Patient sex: M
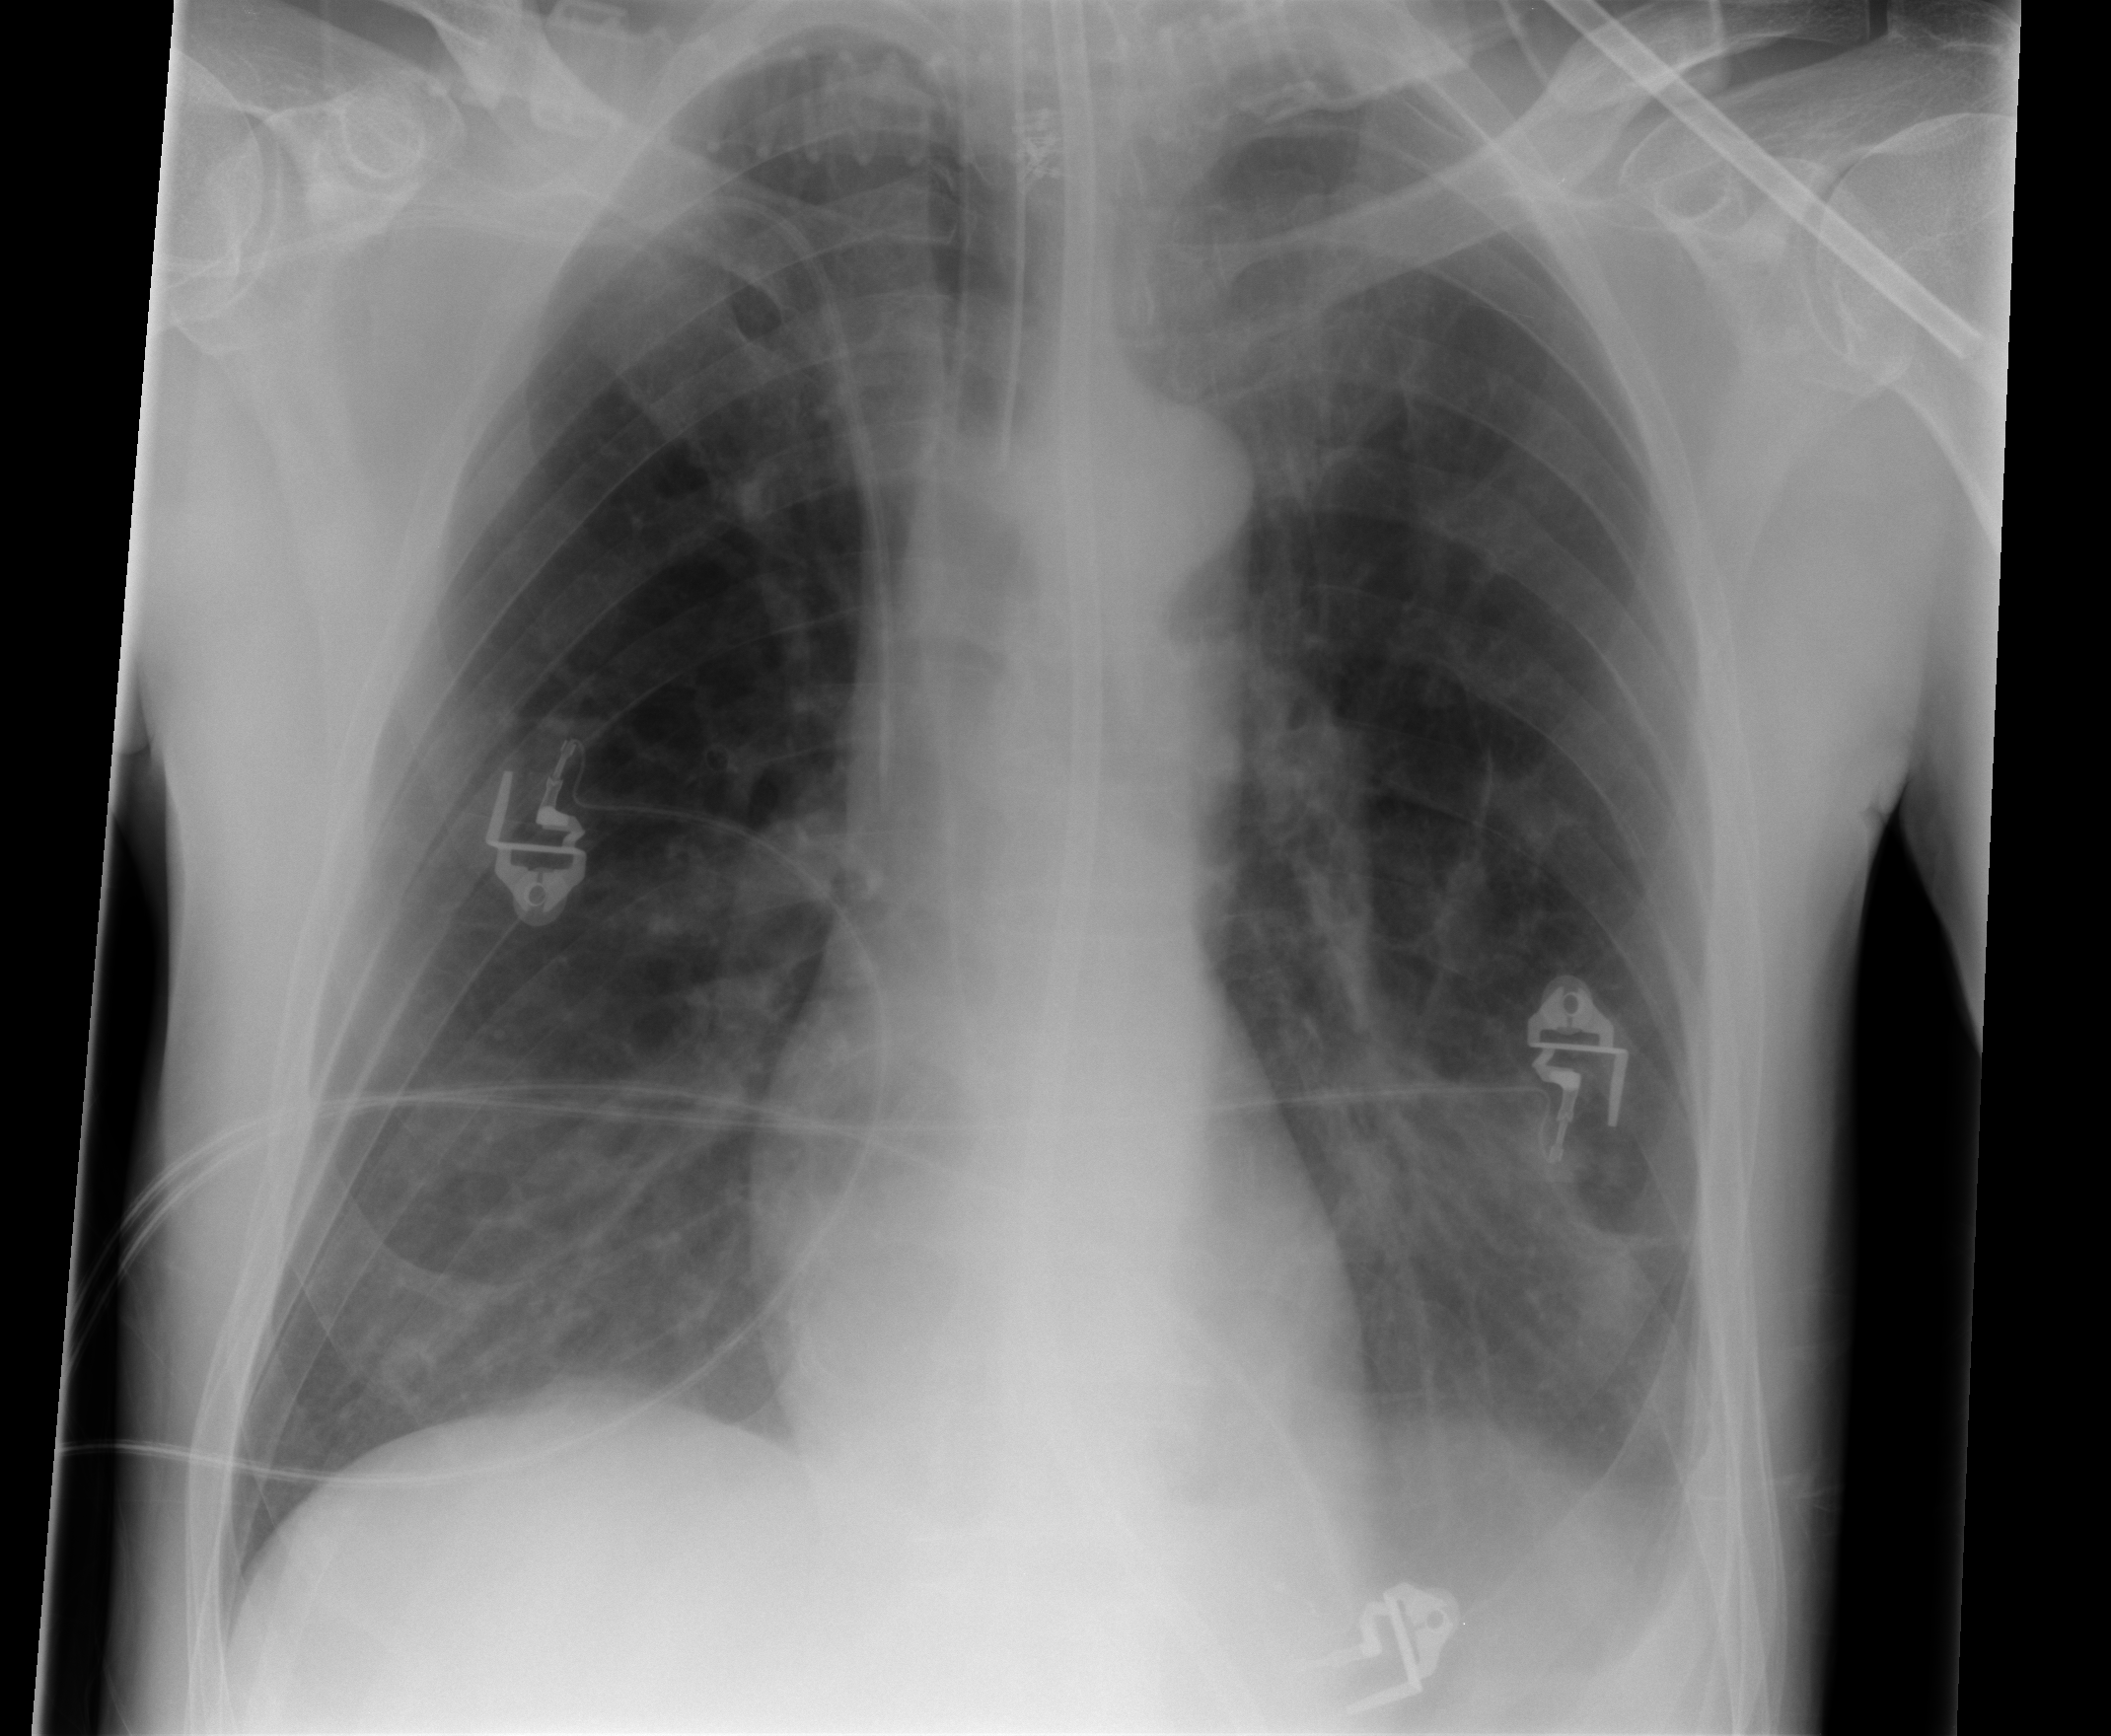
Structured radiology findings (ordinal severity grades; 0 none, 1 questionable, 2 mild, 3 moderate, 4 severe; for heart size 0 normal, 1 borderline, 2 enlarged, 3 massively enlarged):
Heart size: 0
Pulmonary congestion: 0
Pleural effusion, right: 0
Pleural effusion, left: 2
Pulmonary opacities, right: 1
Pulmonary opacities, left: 1
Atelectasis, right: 0
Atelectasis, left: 2